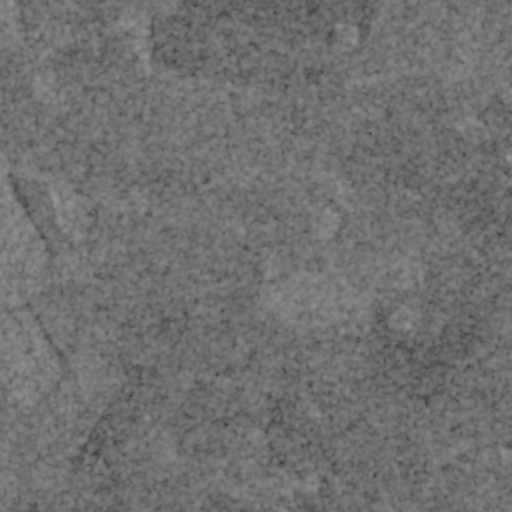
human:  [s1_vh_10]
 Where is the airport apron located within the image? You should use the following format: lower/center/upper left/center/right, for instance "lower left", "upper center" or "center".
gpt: The airport apron is located in the lower left of the image.
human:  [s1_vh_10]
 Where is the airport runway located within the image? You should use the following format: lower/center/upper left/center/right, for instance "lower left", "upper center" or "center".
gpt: The airport runway is located in the lower left of the image.
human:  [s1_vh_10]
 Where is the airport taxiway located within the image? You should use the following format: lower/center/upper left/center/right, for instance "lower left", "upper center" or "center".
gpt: The airport taxiway is located in the lower left of the image.
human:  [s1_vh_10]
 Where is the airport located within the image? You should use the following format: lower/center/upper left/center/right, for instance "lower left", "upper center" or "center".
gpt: There is no airport in the image.

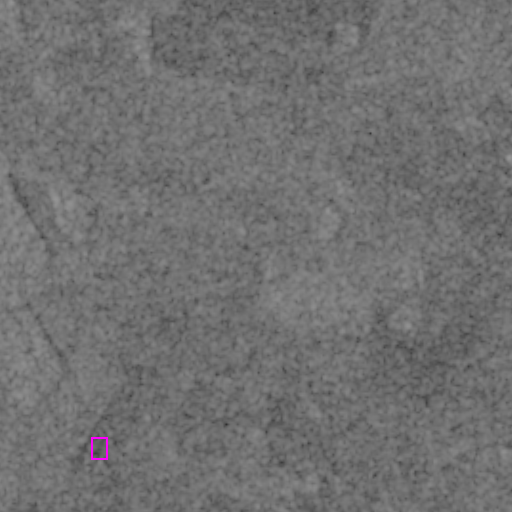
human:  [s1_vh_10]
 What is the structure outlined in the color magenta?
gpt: The structure outlined in magenta is an airport apron.
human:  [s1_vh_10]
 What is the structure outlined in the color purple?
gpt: There is no purple outline.